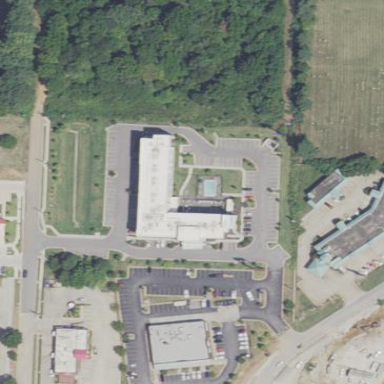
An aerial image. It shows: Hotel building.